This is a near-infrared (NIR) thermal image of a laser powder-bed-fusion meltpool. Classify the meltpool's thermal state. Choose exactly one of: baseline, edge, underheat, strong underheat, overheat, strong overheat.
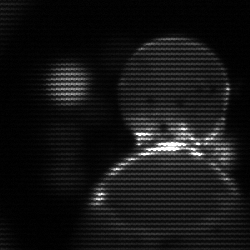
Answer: edge